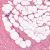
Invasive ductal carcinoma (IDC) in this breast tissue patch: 0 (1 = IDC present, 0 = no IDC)